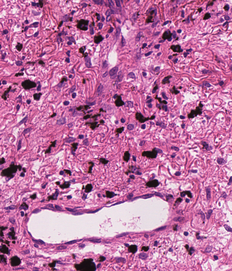
Tumor epithelial tissue: no
Tumor-associated stroma tissue: yes
Normal tissue: no